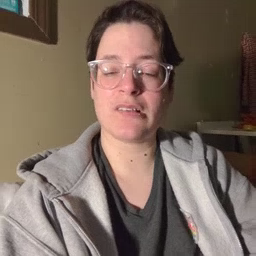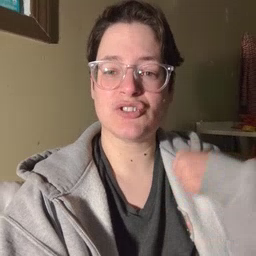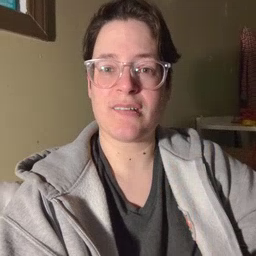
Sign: jacket